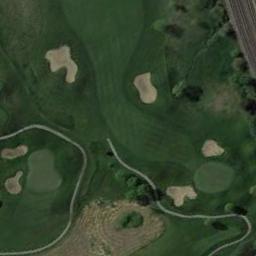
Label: golf_course